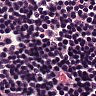
Metastatic tissue present: no